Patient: sex M, age 67
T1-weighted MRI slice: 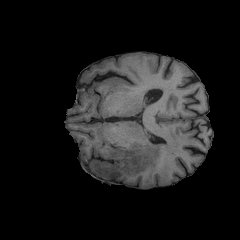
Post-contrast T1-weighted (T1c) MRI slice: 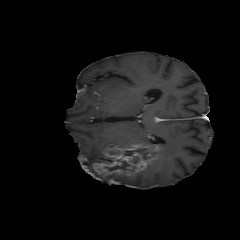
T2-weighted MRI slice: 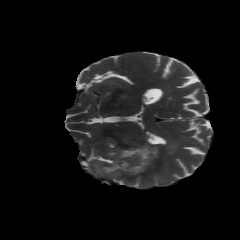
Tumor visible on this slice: yes
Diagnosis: Glioblastoma, IDH-wildtype
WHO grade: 4